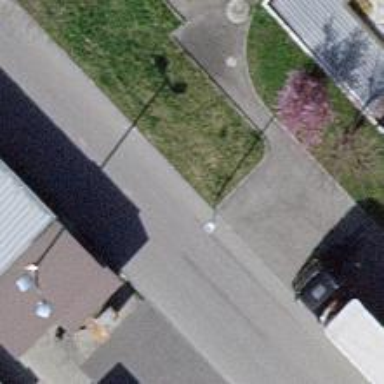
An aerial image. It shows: Gray straight pole for support.